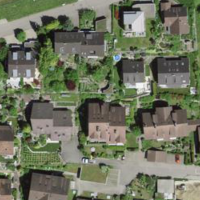
EUNIS habitat code: 55
Species observed at this site:
Prunella vulgaris
Geranium sanguineum